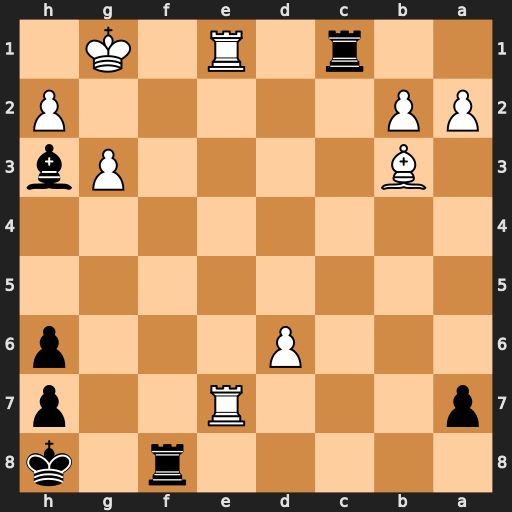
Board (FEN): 5r1k/p3R2p/3P3p/8/8/1B4Pb/PP5P/2r1R1K1
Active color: b
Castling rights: -
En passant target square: -
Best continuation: Rf1+ Rxf1 Rxf1#